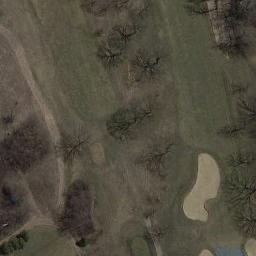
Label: golf_course